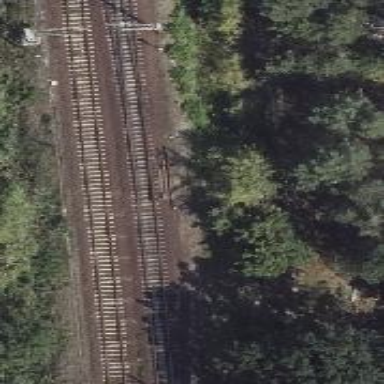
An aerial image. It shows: Railway switch with the turnout on the left side.